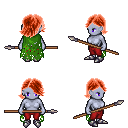
a pixel art fantasy rpg character, female body template, dark elf, purple skin, green tattered cape, red pants, red swoop hairstyle, metal boots, spear, four views (front, back, left, right), 2x2 character sprite sheet, small pixel art, hard edges, no anti-aliasing